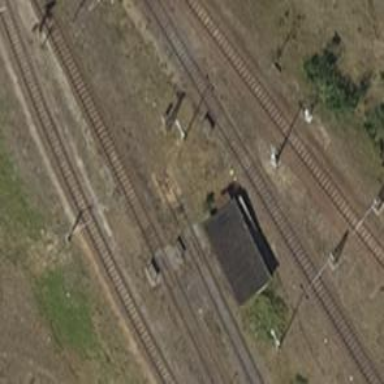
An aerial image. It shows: Disused railway yard.